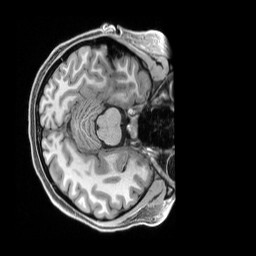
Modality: T1w
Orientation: axial
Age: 24
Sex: female
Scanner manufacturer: siemens
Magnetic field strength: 3 T
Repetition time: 2.5 s
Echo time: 0.00296 s